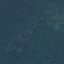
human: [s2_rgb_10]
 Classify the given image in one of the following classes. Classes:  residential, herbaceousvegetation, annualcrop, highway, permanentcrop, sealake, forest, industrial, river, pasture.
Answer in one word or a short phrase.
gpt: Forest